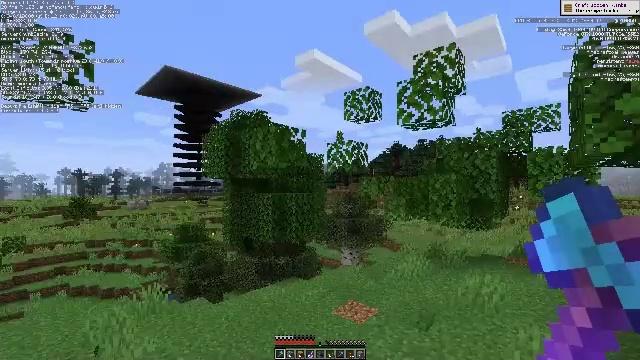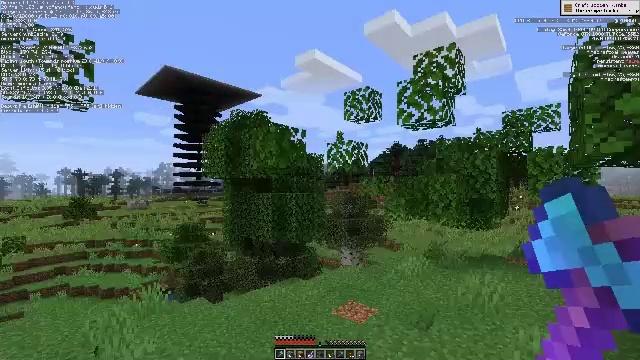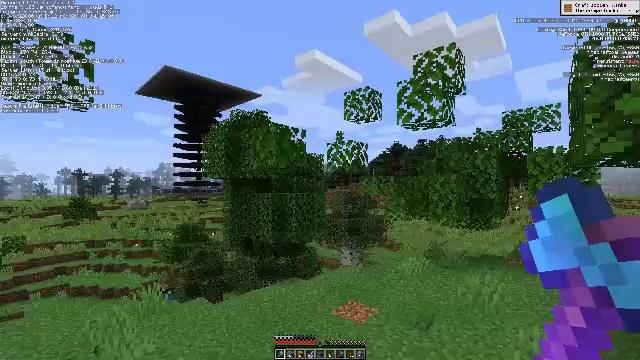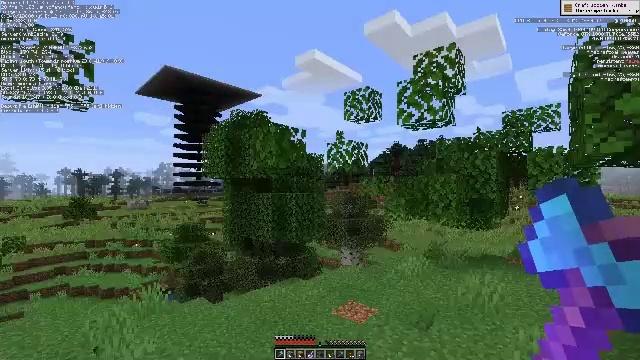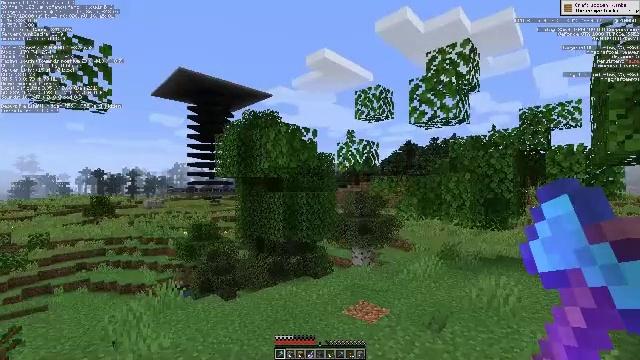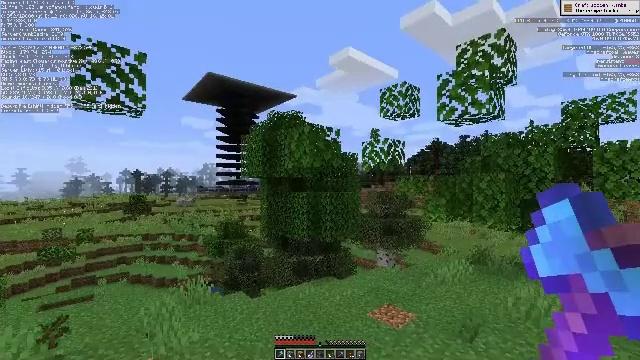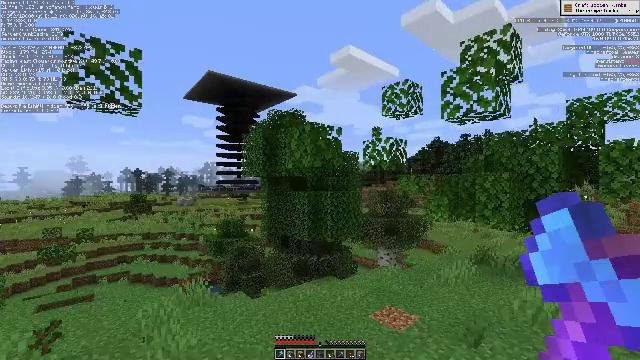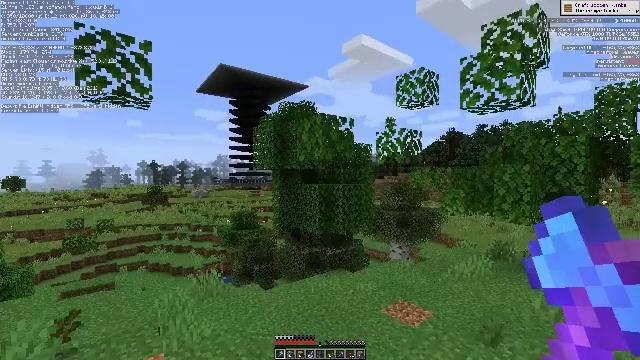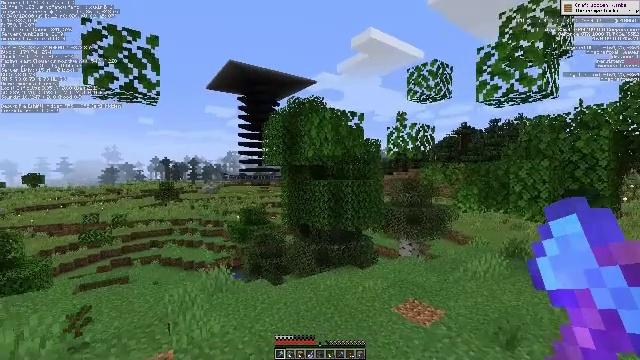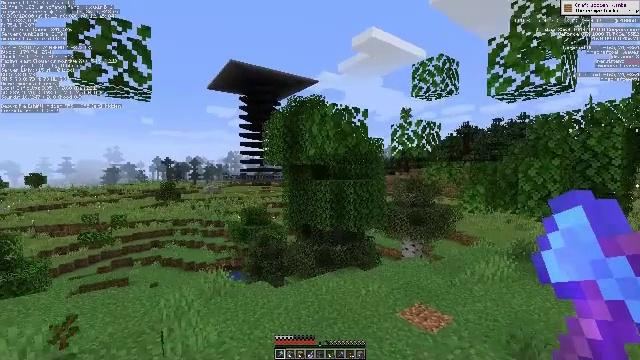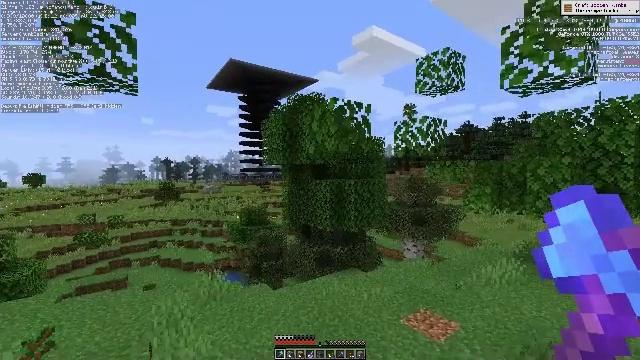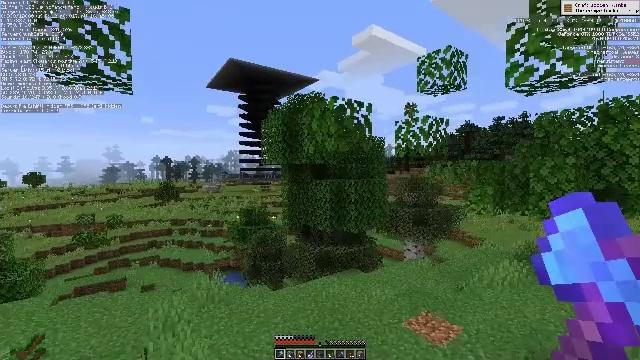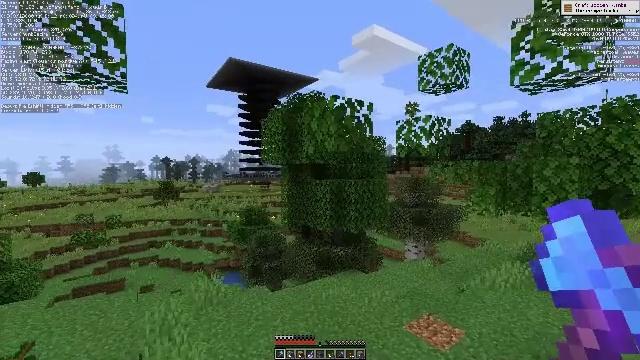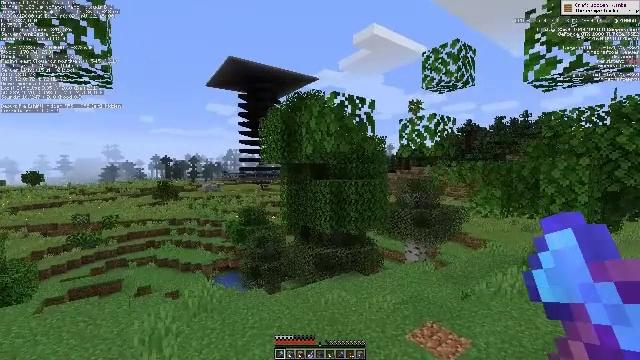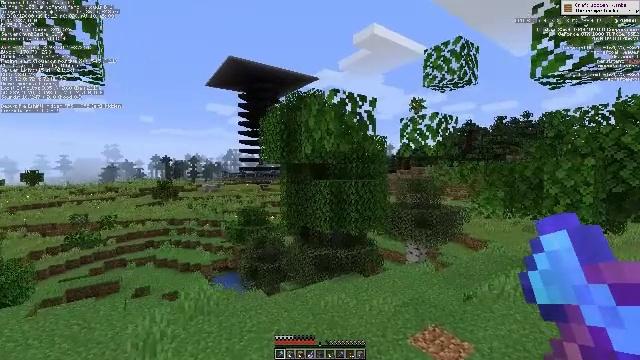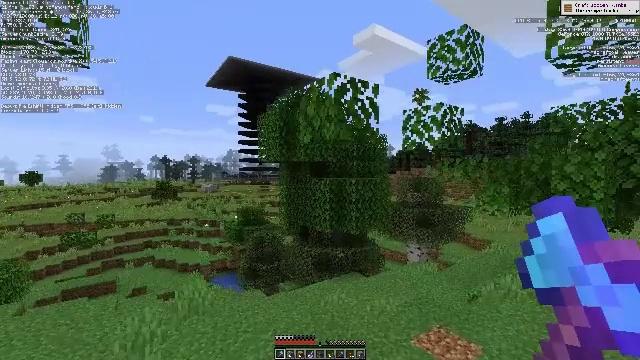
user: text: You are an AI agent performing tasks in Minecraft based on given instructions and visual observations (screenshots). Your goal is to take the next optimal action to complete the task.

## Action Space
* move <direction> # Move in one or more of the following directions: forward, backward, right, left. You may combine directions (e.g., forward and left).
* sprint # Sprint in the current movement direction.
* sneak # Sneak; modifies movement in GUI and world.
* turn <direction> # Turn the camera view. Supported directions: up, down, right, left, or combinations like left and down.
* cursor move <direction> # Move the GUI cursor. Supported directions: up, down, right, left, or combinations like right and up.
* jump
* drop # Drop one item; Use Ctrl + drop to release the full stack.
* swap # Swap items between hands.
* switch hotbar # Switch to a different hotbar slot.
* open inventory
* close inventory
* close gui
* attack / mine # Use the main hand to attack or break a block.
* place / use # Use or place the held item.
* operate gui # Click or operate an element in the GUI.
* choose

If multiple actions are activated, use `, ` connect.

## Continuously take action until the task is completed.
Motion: motion action
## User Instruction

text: Break oak leaves from the trees.
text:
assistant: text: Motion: no_op
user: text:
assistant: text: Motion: no_op
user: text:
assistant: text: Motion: no_op
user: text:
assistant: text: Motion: turn left
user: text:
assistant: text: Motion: move forward, turn left
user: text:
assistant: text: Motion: move forward
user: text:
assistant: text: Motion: move forward, turn left and down
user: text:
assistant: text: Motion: move forward, turn left
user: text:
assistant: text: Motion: move forward
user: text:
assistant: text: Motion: move forward
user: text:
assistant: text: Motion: move forward
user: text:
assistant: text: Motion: move forward
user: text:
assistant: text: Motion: move forward
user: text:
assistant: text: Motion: move forward
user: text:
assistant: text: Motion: move forward
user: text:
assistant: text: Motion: move forward
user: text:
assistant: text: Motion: move forward
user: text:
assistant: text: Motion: move forward
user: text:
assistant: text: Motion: move forward
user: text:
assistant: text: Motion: move forward
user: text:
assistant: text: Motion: move forward
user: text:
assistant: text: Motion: move forward
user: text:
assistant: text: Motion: move forward
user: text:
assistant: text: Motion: move forward
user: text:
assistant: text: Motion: move forward
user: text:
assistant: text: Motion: move forward
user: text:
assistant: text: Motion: move forward
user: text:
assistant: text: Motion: move forward
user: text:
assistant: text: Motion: move forward, turn left and down
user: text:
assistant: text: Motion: move forward, turn left and down